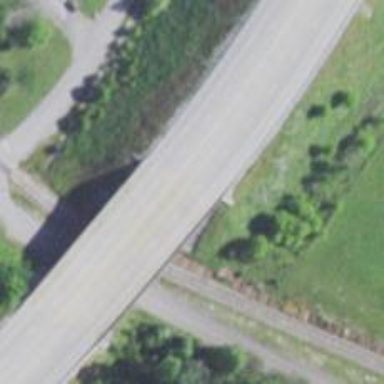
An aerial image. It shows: Trunk highway with bridge.